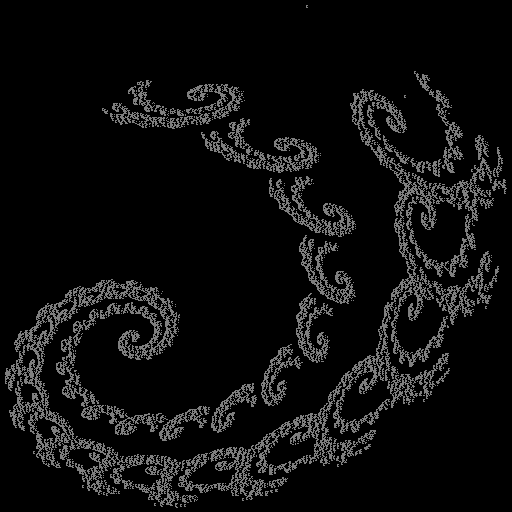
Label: spiral